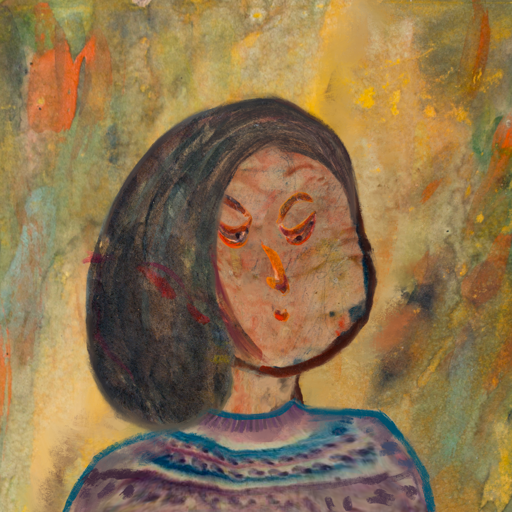
Background: Comrade, Head And Neck Side: Orphan, Face Side: Hypocrite, Bust: HillGirl, Hair Side: Gypsy_Mother, Head Accessory: Blank, Second Necklace: Blank, Necklace: Blank, Baby: Blank